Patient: sex M, age 64
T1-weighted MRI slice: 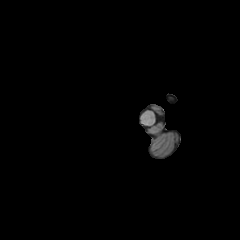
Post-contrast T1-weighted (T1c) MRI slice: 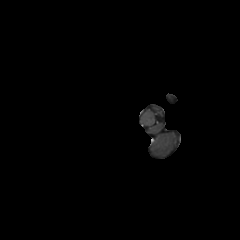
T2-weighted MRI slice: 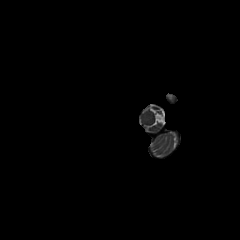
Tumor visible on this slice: no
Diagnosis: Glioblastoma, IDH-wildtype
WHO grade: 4